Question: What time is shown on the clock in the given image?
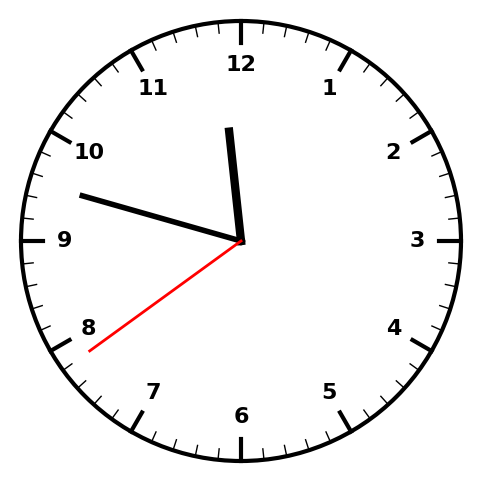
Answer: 11:47:39